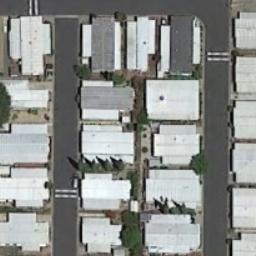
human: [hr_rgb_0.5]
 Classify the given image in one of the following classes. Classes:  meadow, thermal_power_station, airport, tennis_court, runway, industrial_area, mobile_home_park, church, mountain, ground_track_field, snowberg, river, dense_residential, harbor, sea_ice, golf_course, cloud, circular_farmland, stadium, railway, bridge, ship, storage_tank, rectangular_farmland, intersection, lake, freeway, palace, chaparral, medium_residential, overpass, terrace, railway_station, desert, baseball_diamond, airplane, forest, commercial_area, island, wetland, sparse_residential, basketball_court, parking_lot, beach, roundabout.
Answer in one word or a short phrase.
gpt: mobile_home_park